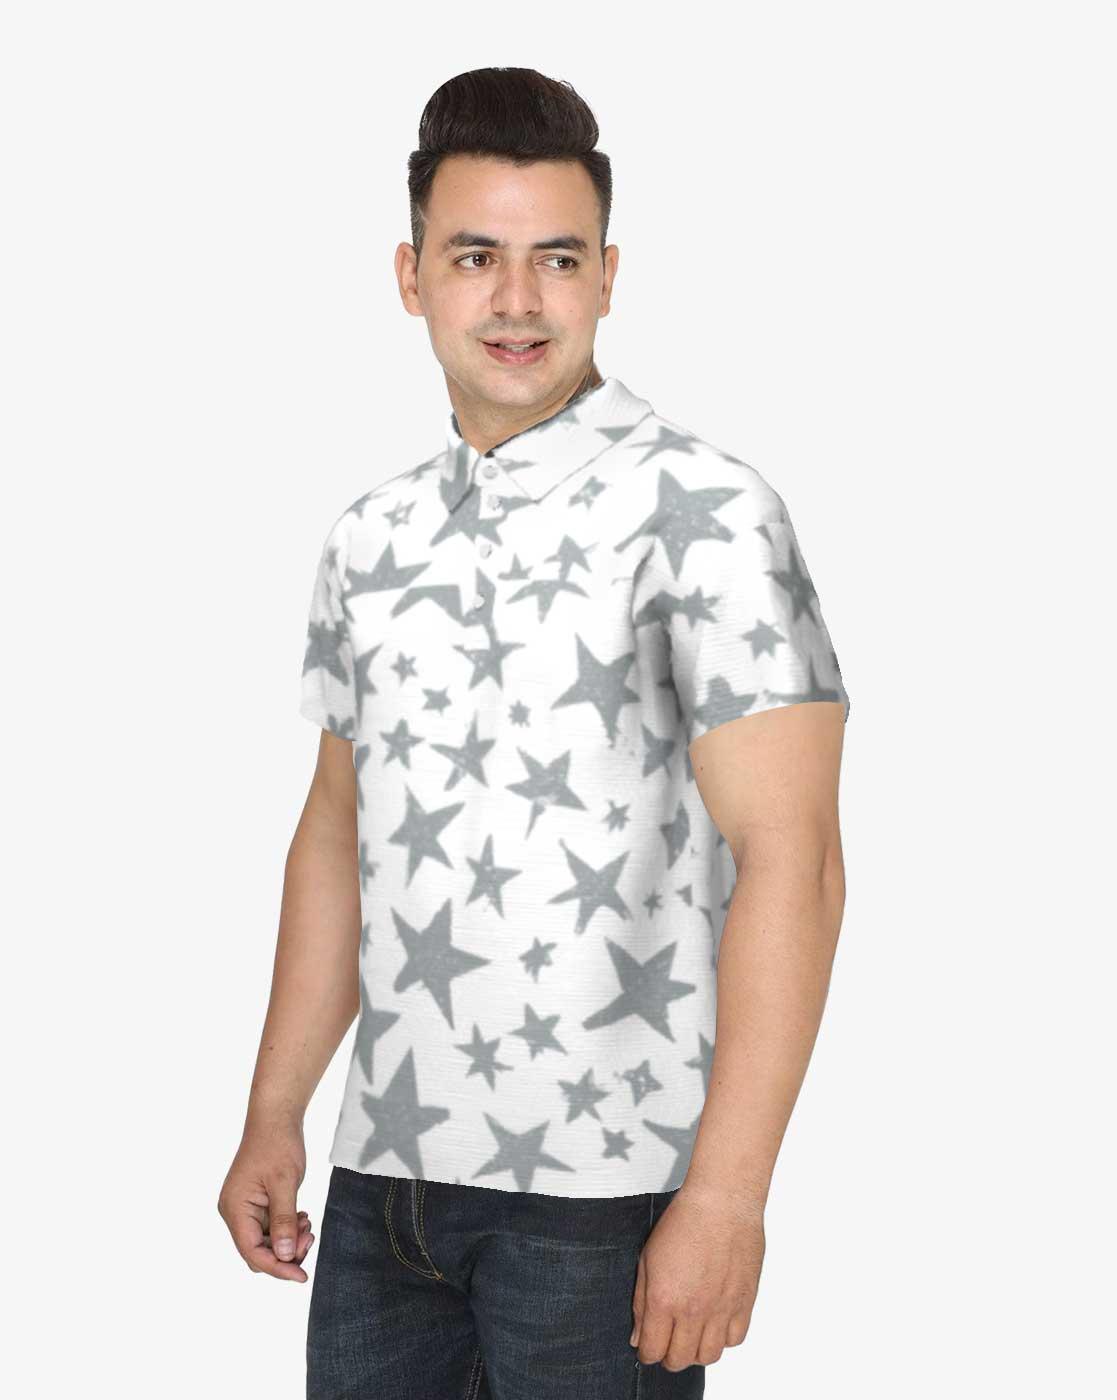
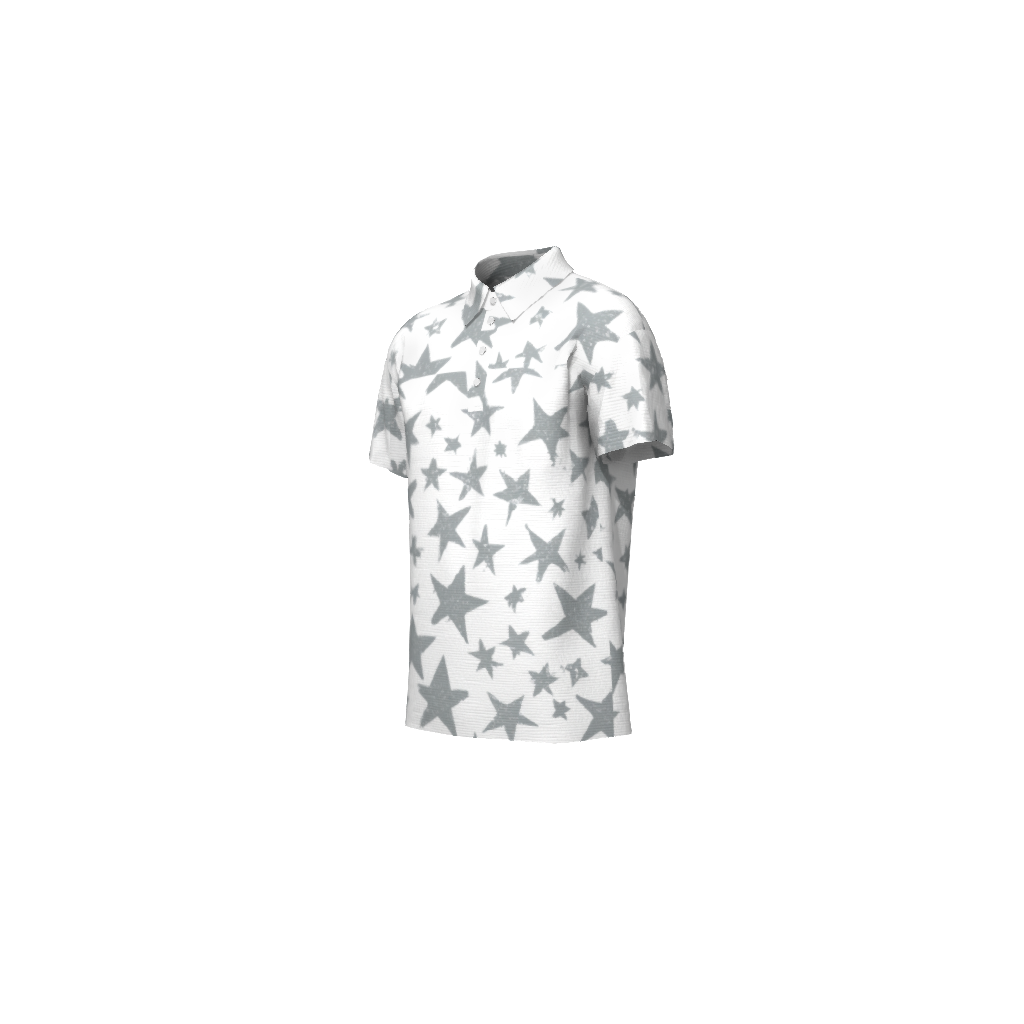
Clothing description: silver star polo shirt